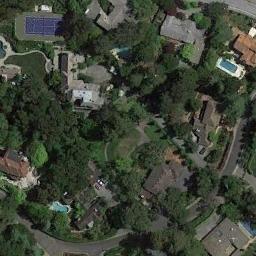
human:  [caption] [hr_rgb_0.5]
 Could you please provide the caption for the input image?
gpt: Two white cars were driving on the road beside the tennis court .

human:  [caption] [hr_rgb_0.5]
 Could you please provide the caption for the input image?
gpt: The tennis court is on the grass next to some buildings and trees .

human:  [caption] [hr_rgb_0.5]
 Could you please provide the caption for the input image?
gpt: Tennis court and swimming pool in the middle of a residential area surrounded by trees .

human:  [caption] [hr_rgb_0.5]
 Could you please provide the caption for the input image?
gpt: Many buildings are beside the tennis courts .

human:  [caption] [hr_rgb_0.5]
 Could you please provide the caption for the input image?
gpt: There are many green trees and some buildings around the tennis court .